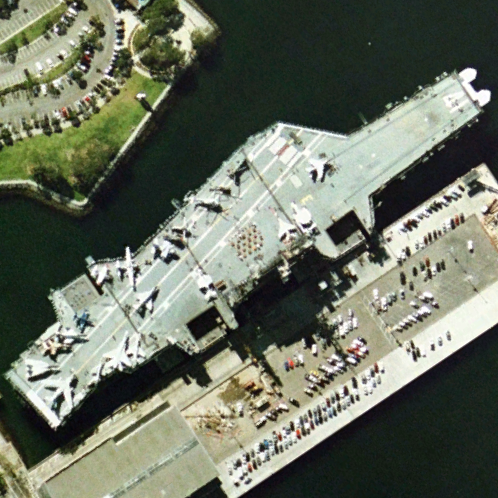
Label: Midway-class_aircraft_carrier